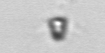
Label: Pyramimonas